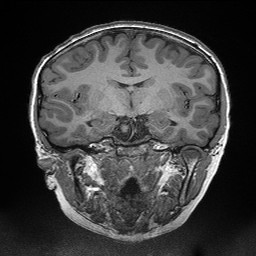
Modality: T1w
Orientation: sagittal
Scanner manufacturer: siemens
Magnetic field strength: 3 T
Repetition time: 2.3 s
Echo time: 0.00298 s